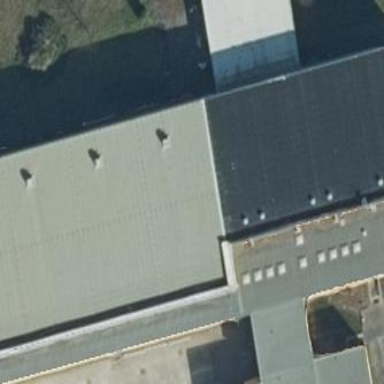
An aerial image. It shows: Sports hall building.